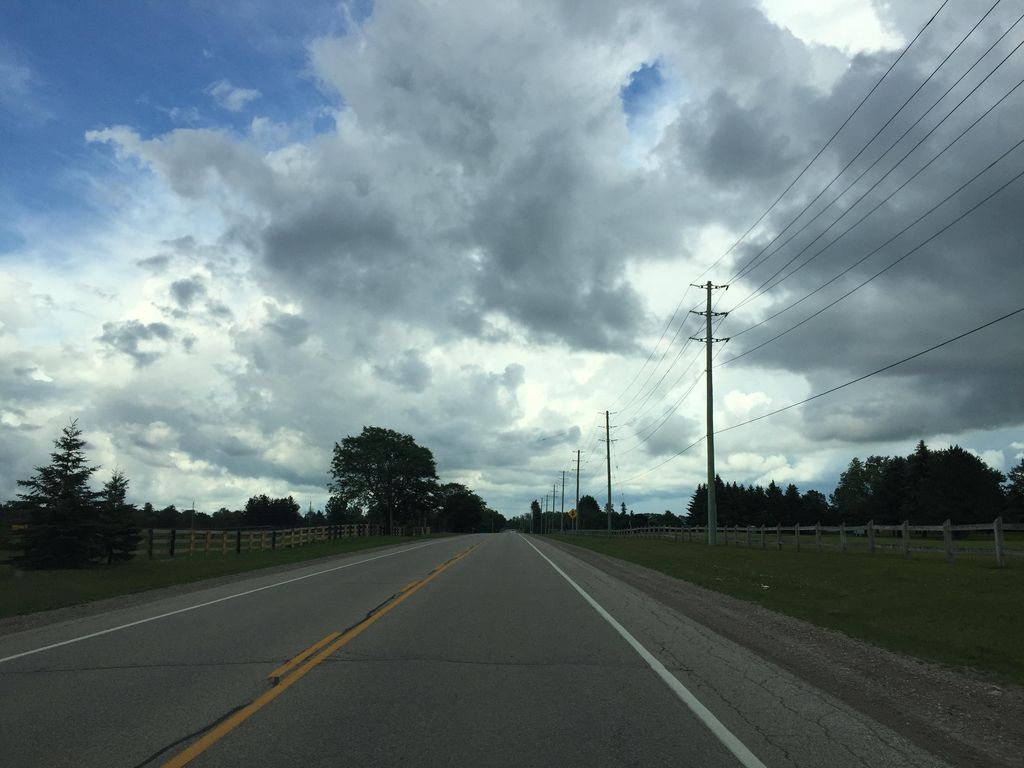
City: kitchener-waterloo